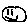
Label: smiley face